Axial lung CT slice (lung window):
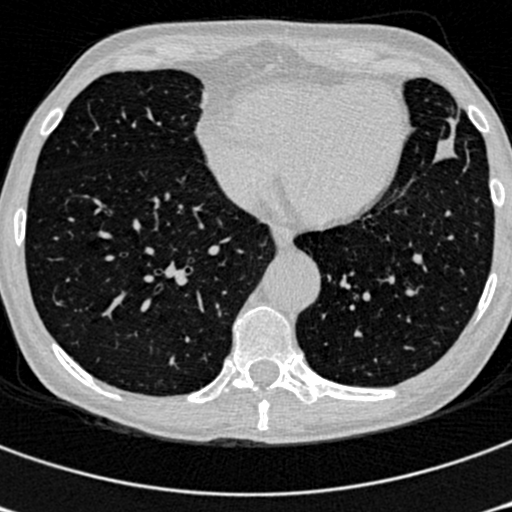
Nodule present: no